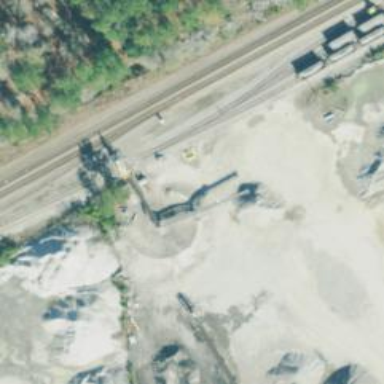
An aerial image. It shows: Railway spur for aggregate freight transportation.